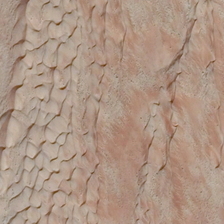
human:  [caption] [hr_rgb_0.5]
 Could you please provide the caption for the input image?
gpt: many ripples are in a piece of yellow desert .

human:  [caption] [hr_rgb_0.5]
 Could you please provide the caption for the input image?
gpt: many ripples are in a piece of yellow desert .

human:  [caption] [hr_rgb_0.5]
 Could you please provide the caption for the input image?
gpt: many ripples are in a piece of yellow desert .

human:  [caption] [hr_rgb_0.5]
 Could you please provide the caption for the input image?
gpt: many ripples are in a piece of yellow desert .

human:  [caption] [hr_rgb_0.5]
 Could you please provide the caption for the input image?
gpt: many ripples are in a piece of yellow desert .